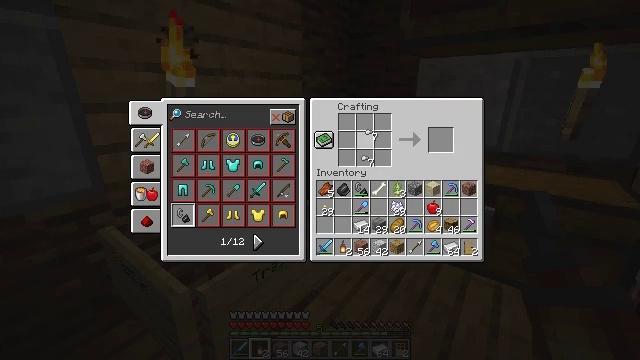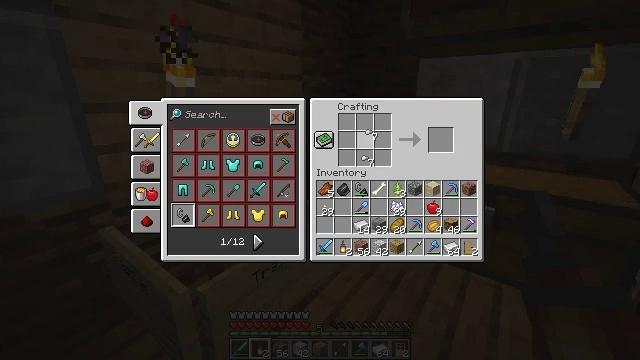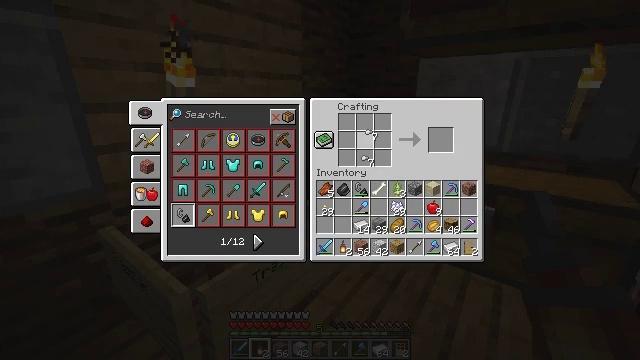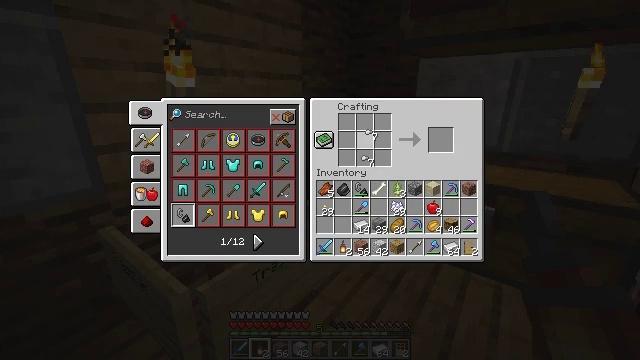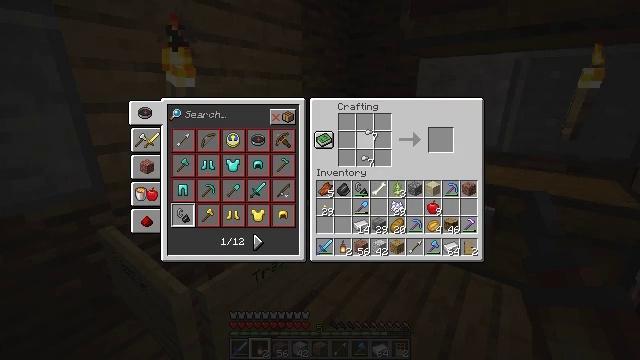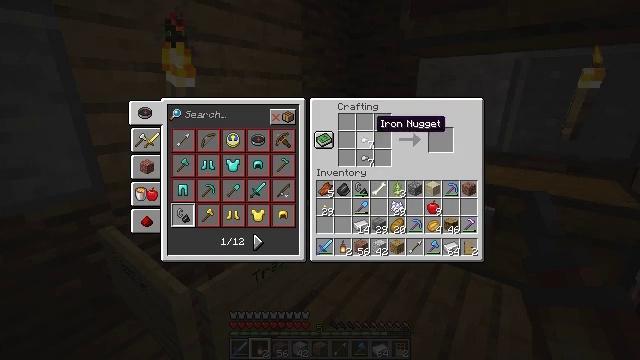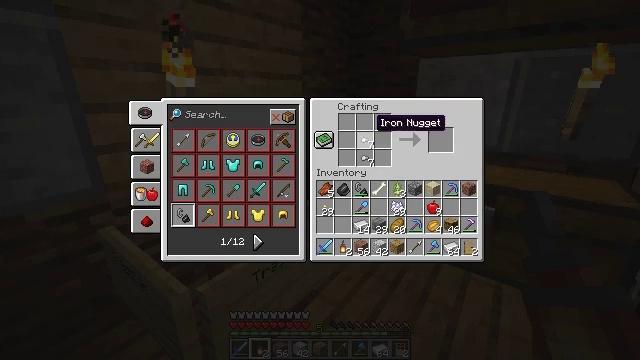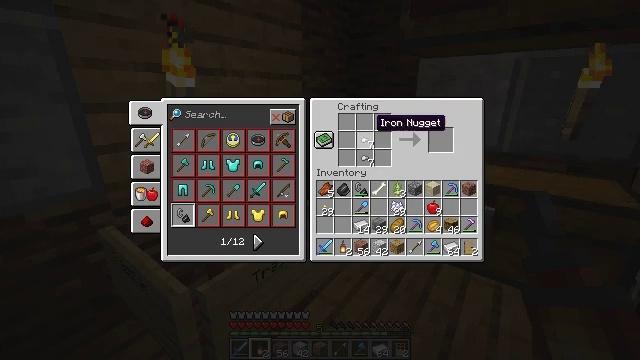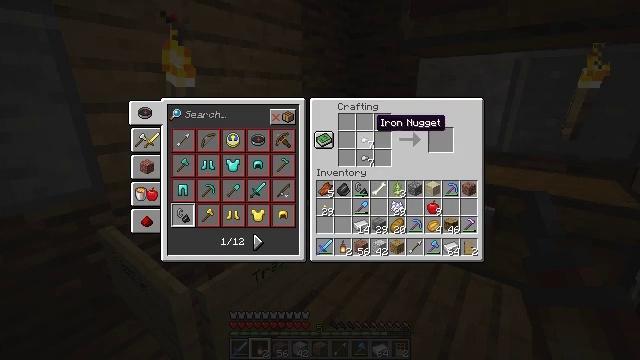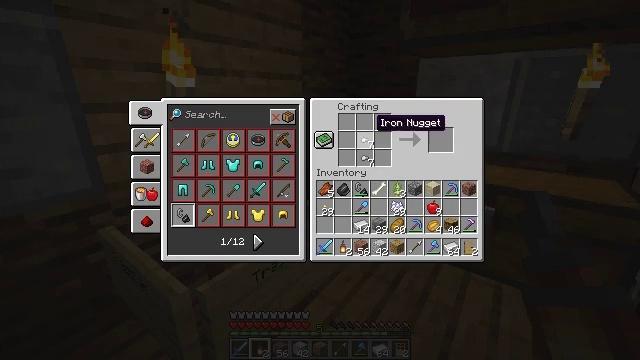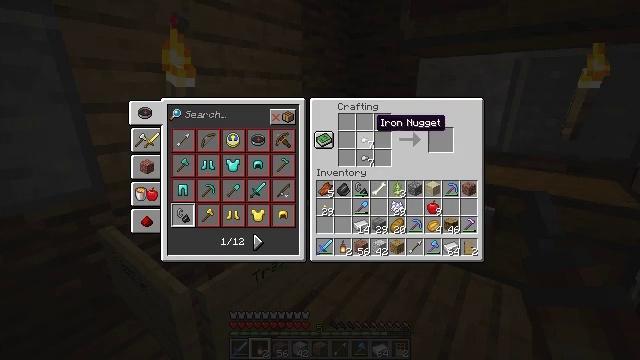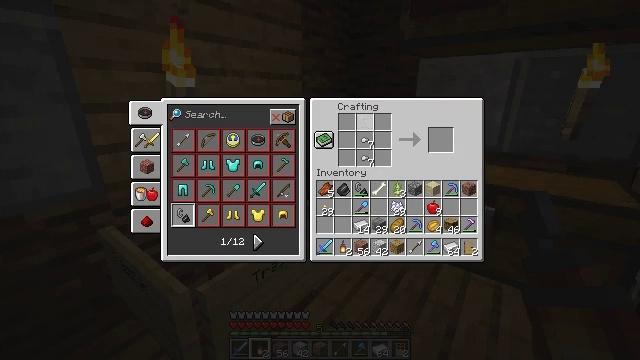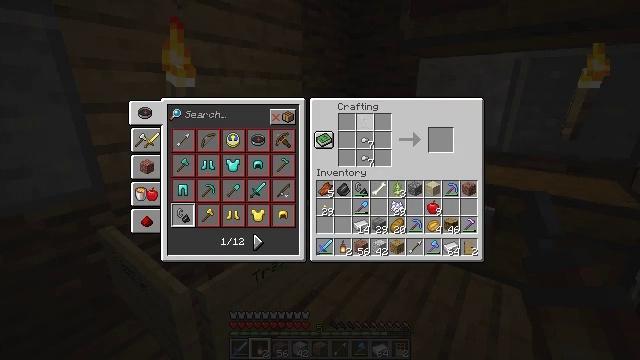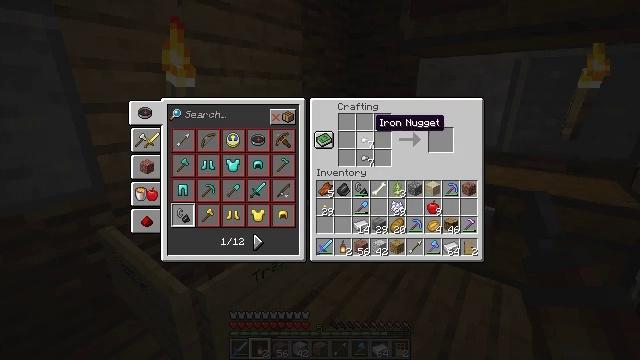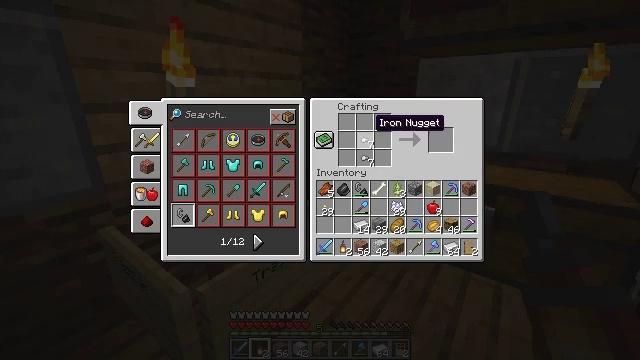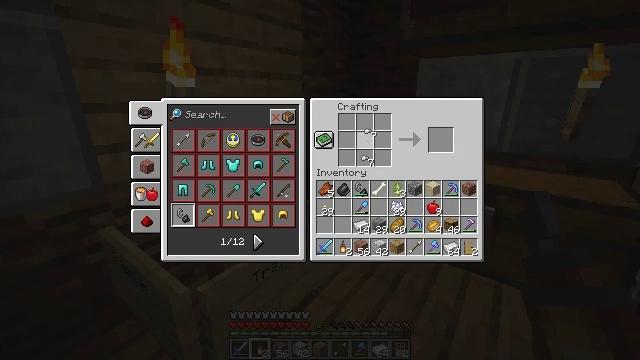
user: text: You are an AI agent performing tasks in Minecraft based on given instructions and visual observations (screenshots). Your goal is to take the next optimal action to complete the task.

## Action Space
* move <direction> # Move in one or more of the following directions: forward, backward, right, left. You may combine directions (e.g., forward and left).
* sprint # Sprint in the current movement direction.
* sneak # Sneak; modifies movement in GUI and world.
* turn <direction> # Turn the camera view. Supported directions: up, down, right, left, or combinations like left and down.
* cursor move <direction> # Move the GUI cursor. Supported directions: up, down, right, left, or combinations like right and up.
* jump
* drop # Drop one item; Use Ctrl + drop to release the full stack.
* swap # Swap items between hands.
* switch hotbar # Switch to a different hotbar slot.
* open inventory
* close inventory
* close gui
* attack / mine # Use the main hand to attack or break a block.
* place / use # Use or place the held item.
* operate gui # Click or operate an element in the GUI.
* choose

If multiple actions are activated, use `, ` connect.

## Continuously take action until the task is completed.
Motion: motion action
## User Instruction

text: Use iron nuggets and an iron ingot to craft a chain.
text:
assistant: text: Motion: no_op
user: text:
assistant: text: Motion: operate gui
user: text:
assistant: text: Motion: operate gui
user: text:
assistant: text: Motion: operate gui
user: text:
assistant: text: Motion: no_op
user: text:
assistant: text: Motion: no_op
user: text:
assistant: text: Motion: no_op
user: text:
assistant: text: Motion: no_op
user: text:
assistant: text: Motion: no_op
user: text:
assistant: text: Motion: no_op
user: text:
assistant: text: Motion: no_op
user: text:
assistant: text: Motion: no_op
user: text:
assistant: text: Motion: no_op
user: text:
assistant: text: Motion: no_op
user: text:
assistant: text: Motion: operate gui
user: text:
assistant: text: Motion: operate gui
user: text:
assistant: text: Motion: cursor move up, operate gui
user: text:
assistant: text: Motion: no_op
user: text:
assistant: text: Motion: no_op
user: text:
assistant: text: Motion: no_op
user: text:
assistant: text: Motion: operate gui
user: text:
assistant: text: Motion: operate gui
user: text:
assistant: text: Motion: no_op
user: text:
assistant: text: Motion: no_op
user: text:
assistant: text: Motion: cursor move right and down
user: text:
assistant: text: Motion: cursor move down
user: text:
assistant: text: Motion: no_op
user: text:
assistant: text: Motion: no_op
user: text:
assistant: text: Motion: no_op
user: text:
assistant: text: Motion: no_op